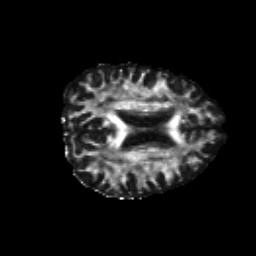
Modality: FA
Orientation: axial
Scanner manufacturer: siemens
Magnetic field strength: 3 T
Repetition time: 6.8 s
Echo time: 0.093 s